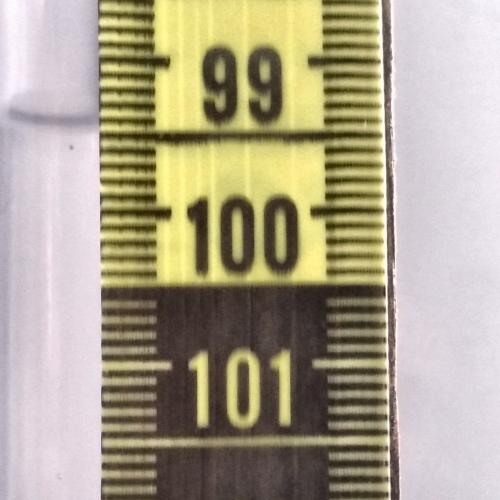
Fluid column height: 99.4 cm